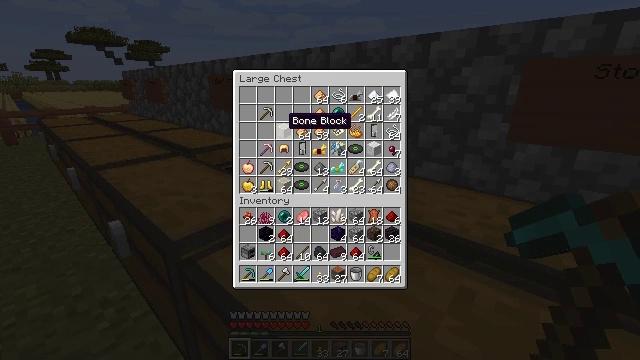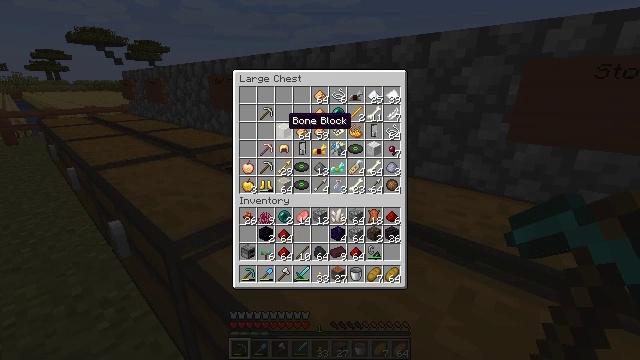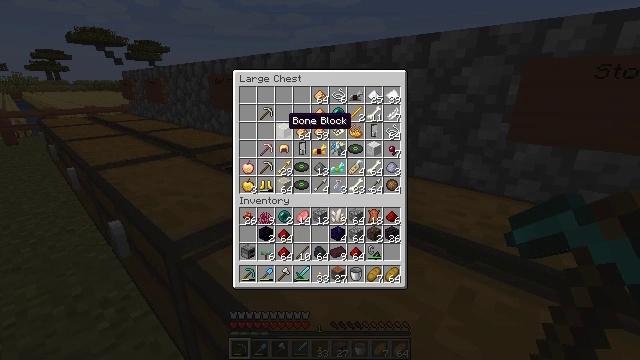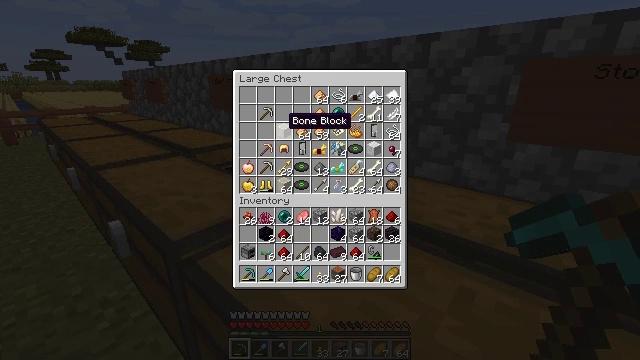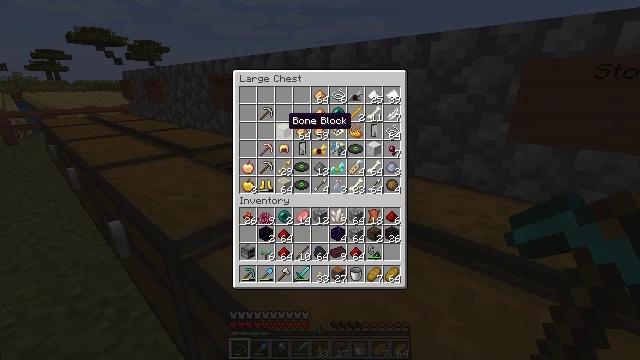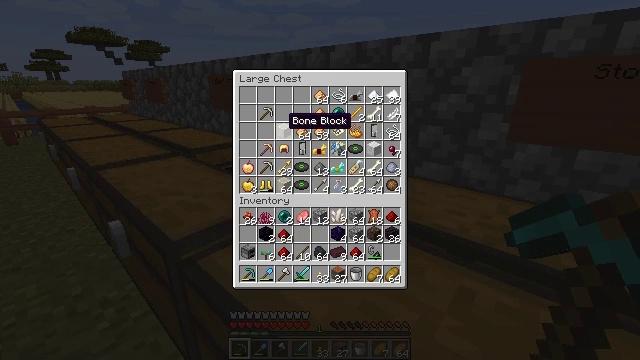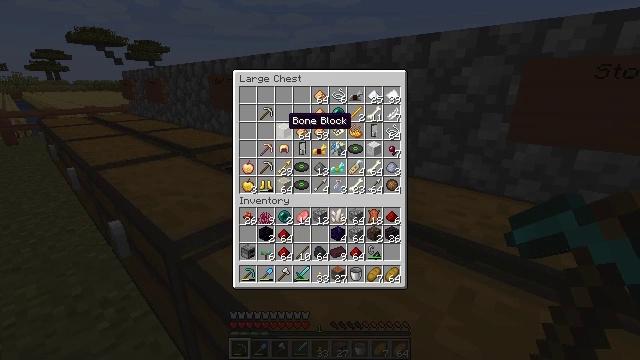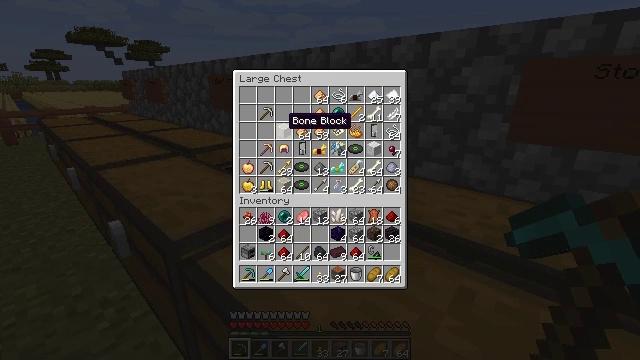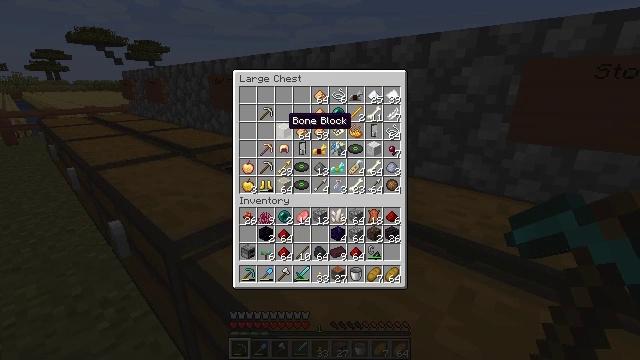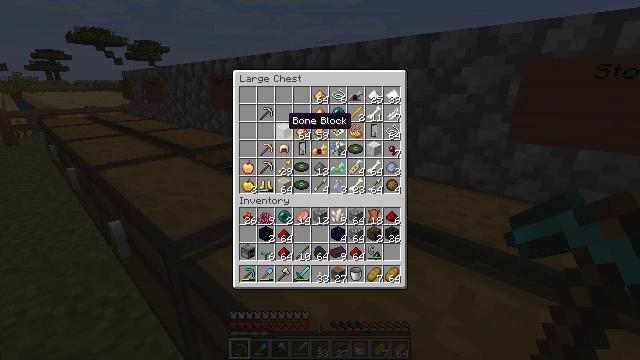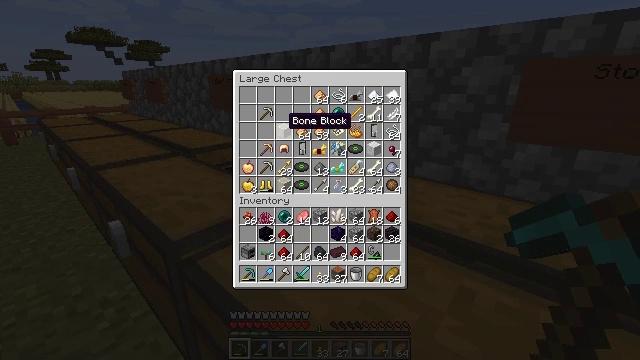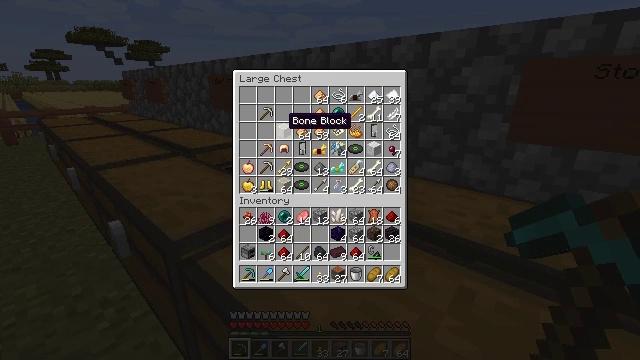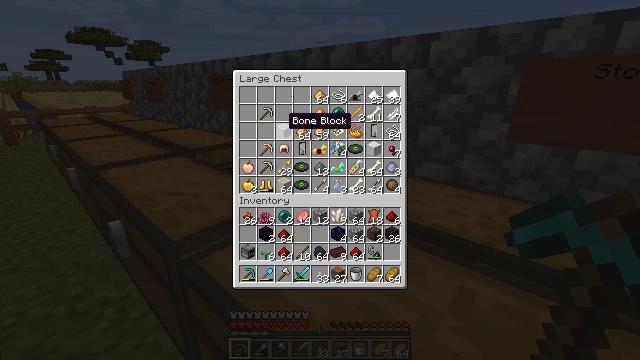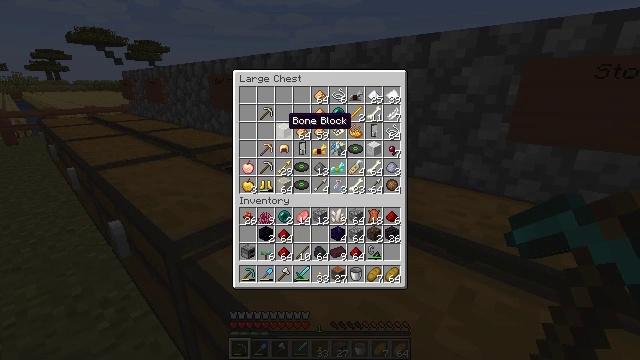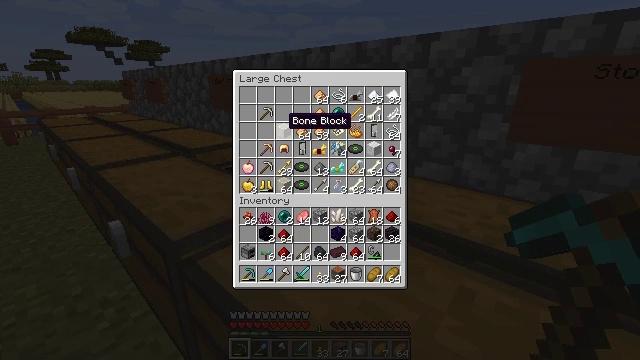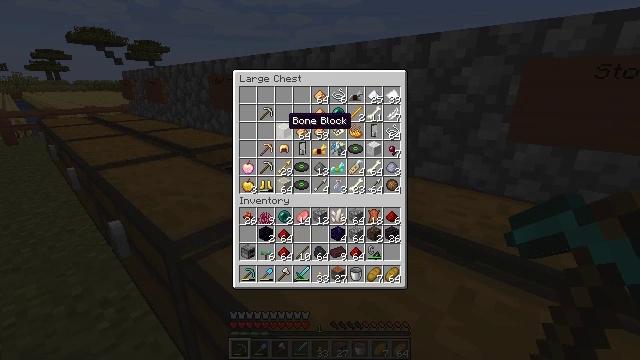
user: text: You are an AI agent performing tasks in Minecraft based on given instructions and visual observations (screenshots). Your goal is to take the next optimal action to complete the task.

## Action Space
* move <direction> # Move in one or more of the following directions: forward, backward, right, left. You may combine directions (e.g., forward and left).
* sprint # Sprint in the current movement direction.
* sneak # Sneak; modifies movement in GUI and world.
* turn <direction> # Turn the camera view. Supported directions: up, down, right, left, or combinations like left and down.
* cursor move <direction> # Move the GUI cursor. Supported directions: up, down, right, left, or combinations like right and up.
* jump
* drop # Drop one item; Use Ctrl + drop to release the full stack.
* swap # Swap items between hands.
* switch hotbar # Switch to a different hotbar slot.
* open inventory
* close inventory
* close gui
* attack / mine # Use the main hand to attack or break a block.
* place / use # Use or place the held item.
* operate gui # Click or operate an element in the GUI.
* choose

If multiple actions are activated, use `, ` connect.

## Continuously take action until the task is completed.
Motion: motion action
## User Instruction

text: Remove a furnace from the inventory.
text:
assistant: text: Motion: no_op
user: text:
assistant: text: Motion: no_op
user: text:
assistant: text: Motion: no_op
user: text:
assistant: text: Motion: no_op
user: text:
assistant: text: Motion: no_op
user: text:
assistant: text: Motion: no_op
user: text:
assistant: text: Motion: no_op
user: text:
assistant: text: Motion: no_op
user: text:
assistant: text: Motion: no_op
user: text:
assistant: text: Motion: no_op
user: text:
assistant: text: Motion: no_op
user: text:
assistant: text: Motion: no_op
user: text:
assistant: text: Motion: no_op
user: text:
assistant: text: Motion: no_op
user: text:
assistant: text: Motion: no_op
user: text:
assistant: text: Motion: no_op
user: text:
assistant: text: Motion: no_op
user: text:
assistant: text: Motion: no_op
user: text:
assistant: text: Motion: no_op
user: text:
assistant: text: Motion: no_op
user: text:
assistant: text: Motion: no_op
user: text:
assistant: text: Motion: no_op
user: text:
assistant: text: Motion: no_op
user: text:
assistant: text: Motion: no_op
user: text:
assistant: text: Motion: no_op
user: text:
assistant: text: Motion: cursor move right and down
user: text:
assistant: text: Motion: cursor move right and down
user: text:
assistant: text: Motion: cursor move right and down
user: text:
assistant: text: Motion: cursor move right and down
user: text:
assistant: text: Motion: no_op